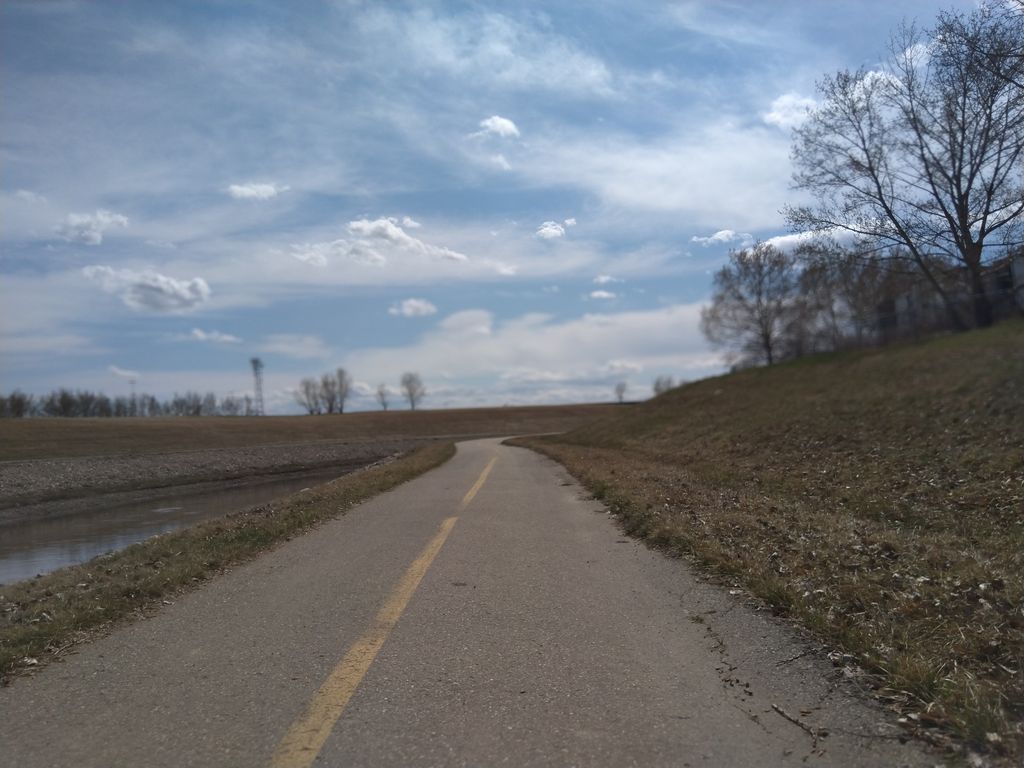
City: calgary